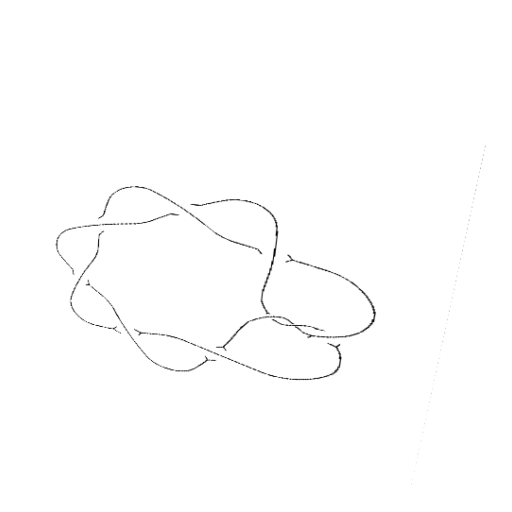
Crossing number: 9